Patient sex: F
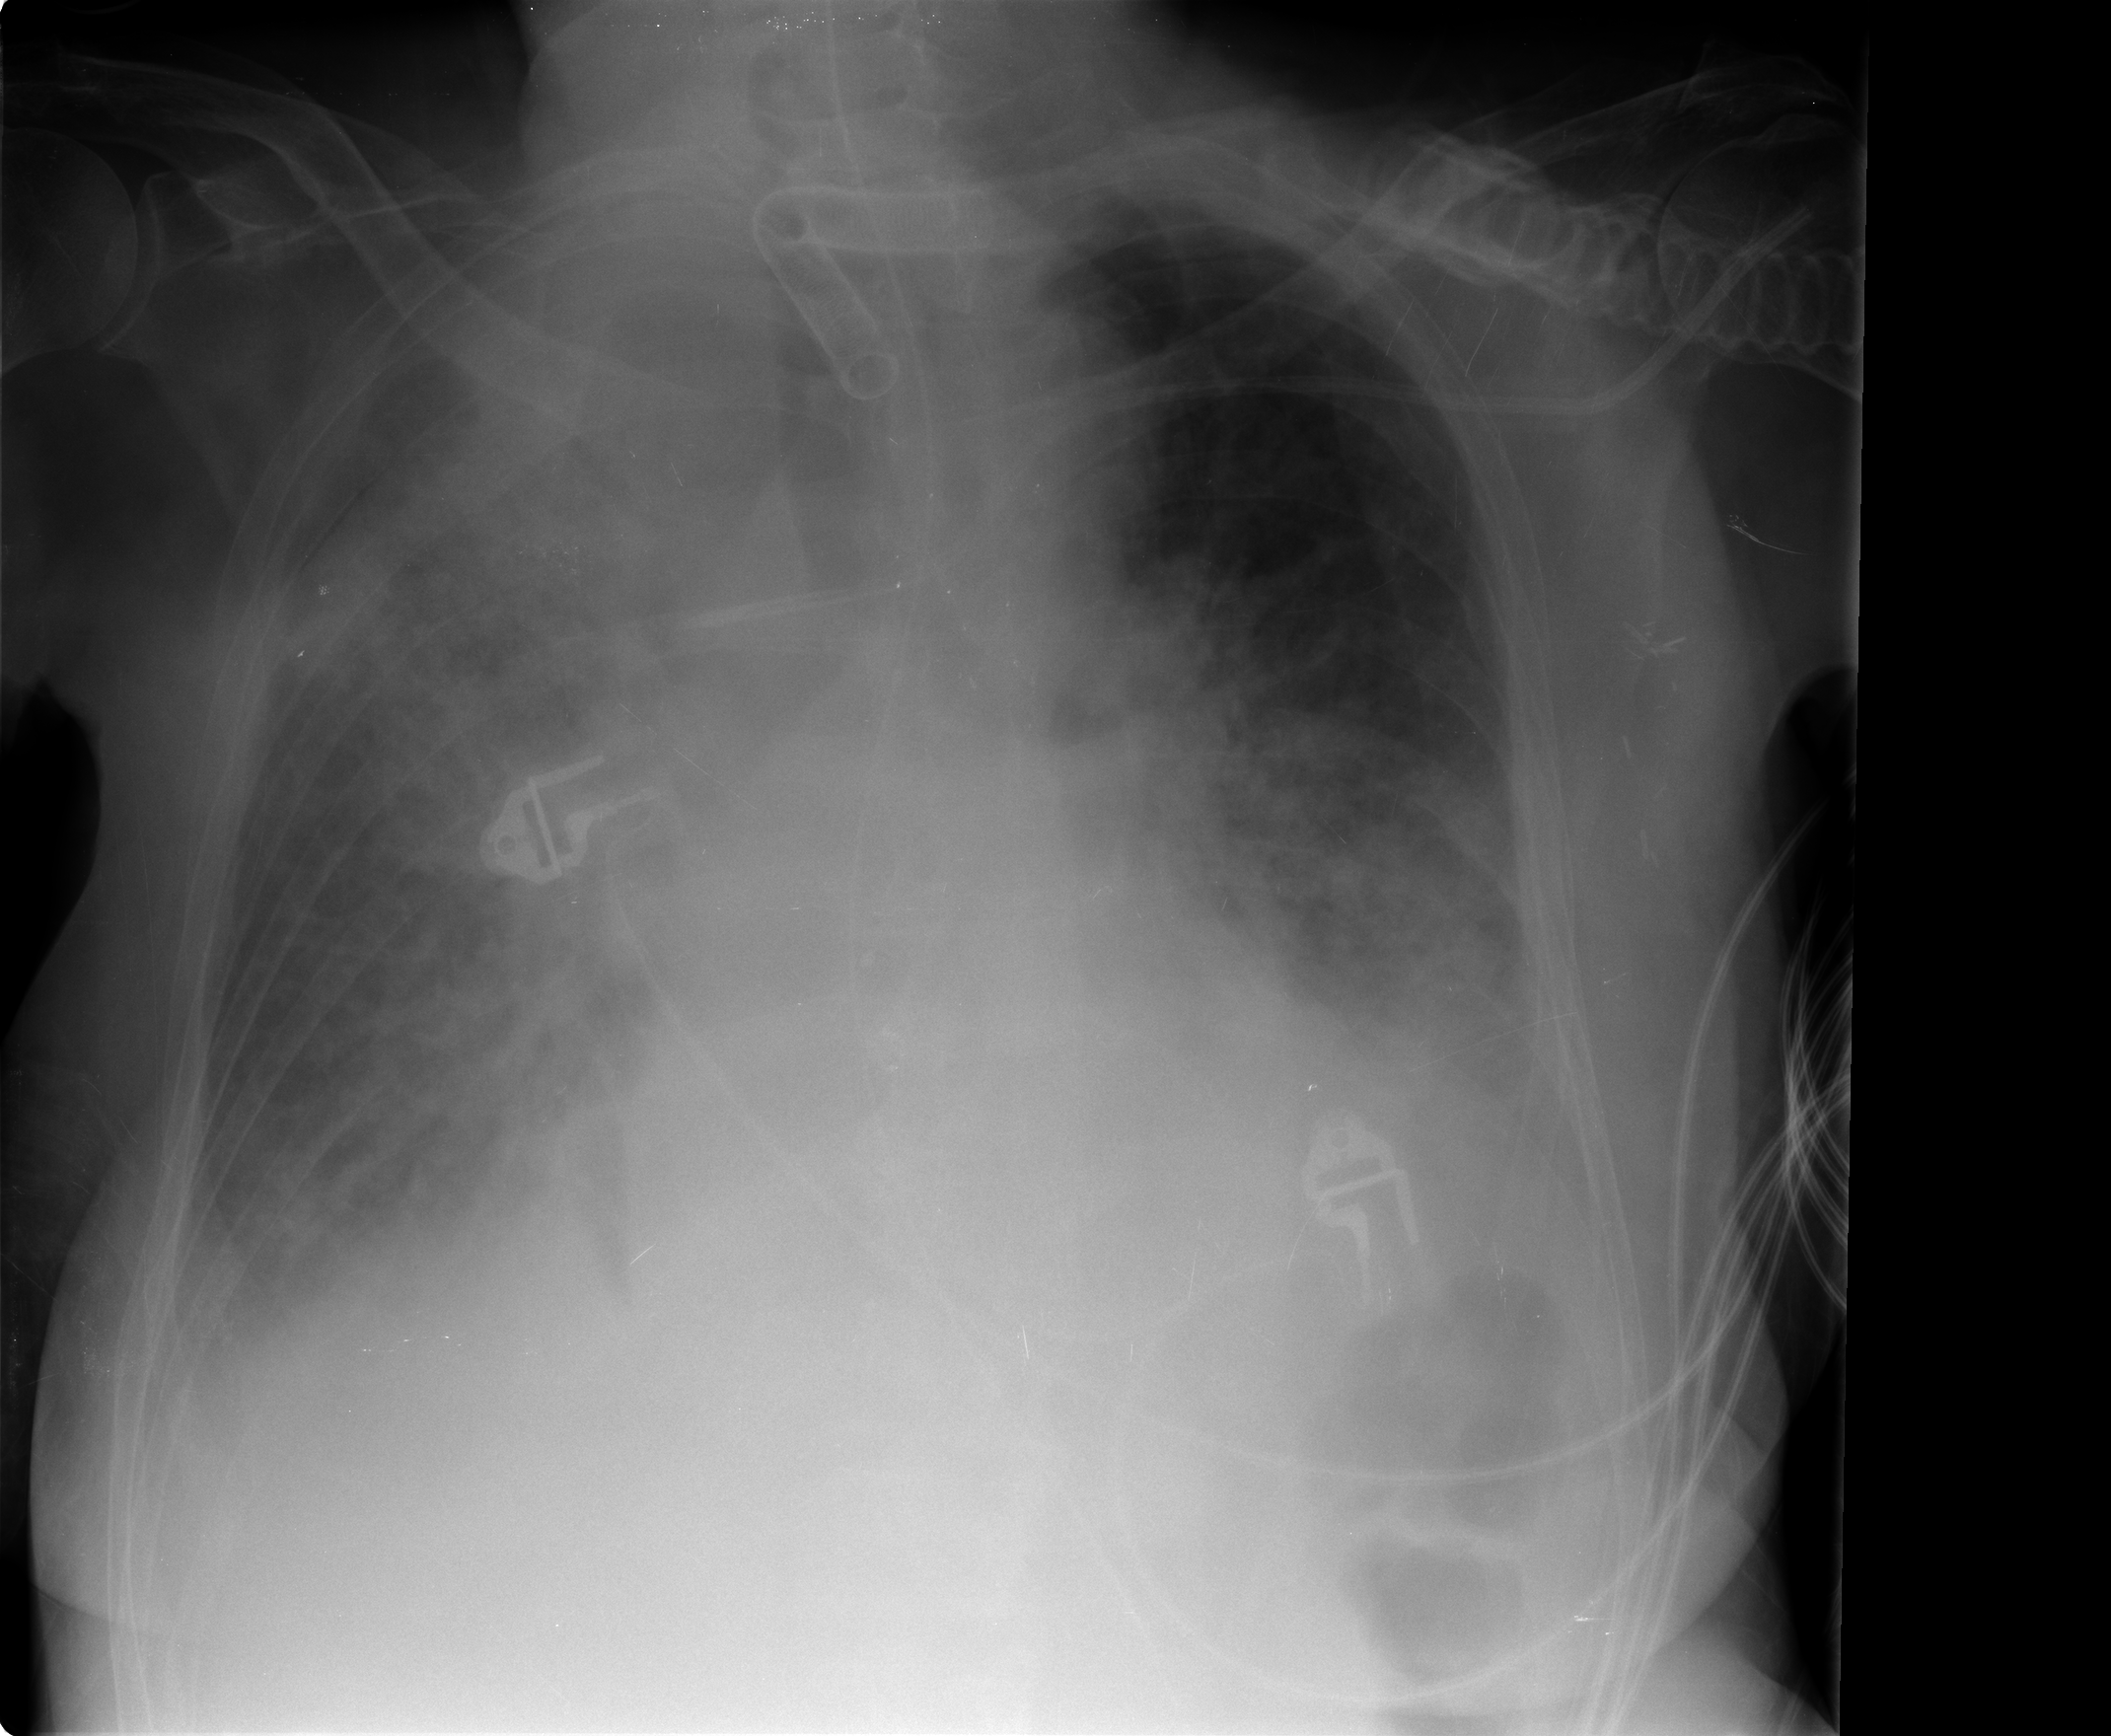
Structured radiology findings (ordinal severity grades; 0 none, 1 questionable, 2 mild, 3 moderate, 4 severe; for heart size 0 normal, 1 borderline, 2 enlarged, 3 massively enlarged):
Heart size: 2
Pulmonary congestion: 3
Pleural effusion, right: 2
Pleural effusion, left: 2
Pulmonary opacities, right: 4
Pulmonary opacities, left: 3
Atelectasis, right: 3
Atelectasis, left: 3